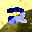
Label: 2